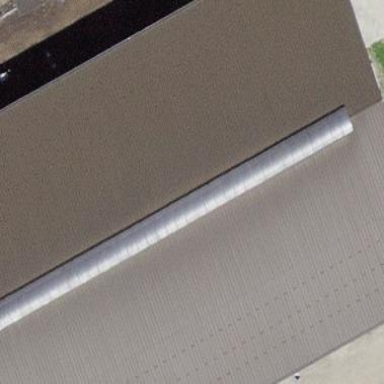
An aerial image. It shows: Gabled roof on farm auxiliary building.